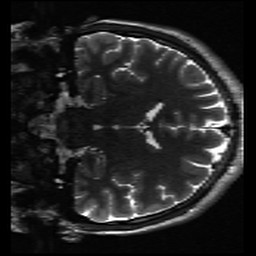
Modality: inplaneT2
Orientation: coronal